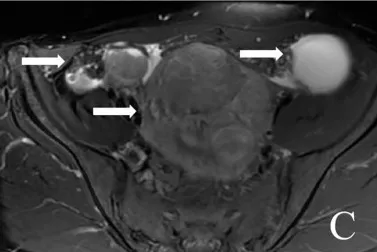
A 46-year-old patient with diffuse uterine leiomyomatosis (DUL) with peritoneal disseminated leiomyoma (DPL). (A-D) A large mass was observed in the anterior wall of the uterus. In addition, multiple masses were also observed in the posterior wall of the uterus and the abdominal and pelvic cavities beside the peritoneum (arrow). The masses above the myometrium and beside the peritoneum showed low signal intensity on sagittal T2WI, mild signal intensity on sagittal T1WI, and greater signal intensity on DWI. T2WI, T2-weighted imaging; T1WI, T1-weighted imaging; DWI, diffusion-weighted imaging.
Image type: radiology (mri)